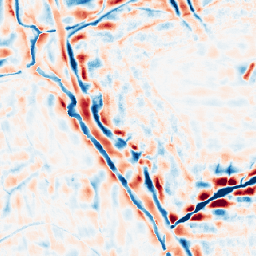
Category: wavelet
Decomposition family: wavelet_dwt
Decomposition parameters: wavelet: db4
level: 4
Upsampling method: nearest
Upsampling parameters: scale: 4
Upsampling scale: 4